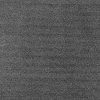
Atmospheric dust classification: dusty